Question: One of my xib files has a scrollview and an image view. I was adding buttons to my image view (because I wanted them to scale when I zoomed), but nothing happens when I click them. I am fairly certain that this is because the image view is in the scroll view, so I can't click the buttons. When I add the buttons to the scroll view instead, I can click them, but they don't scale when I zoom.
What I need: Buttons that I can click that will also scale when I zoom in and out.
What I think I need to do: Add another view to put the buttons on.
What I don't know: What the hierarchy of my views should be, to satisfy my needs.
I should add that I did all of this in code (not in IB).
---
EDIT: the image view is within the scroll view

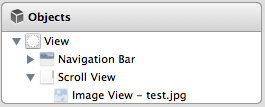
Answer: Well what I did was put a UIView as the only thing within the UIScrollView. This then became its contents.
Those contents are zoomable. Anything within that uiview also zooms. this should include any buttons, any imageviews or any other controls for that matter. Then you set contentSize and contentOffset on the scrollview to set the size of the "Content" it should be scrolling.
My scrollview has a UIView that is the content, therefore so I use the frame.size and frame.origin respectively to get the scrollview started.
My UIView is the same size as the UIScrollview and is anchored to the edges with flexible height and width.
Here is an image of my used scrollview.

As you can see, the scrollview only has one item within it. And everything else is within that.
I had the label in the Player View Scroll Contents as well. but then what is the point of a timer display that moves...
Here is the code I use for the viewForZoomingInScrollView:
'''
- (UIView *)viewForZoomingInScrollView:(UIScrollView *)scrollView{
if (scrollView == self.playerScrollView){
return self.playerViewScrollContents;
}
else if (scrollView == self.playerScrollView2){
return self.playerView2ScrollContents;
}
return nil;
}
'''
As you can see my item has 2 scrollviews and 2 contents. one for each scrollview.